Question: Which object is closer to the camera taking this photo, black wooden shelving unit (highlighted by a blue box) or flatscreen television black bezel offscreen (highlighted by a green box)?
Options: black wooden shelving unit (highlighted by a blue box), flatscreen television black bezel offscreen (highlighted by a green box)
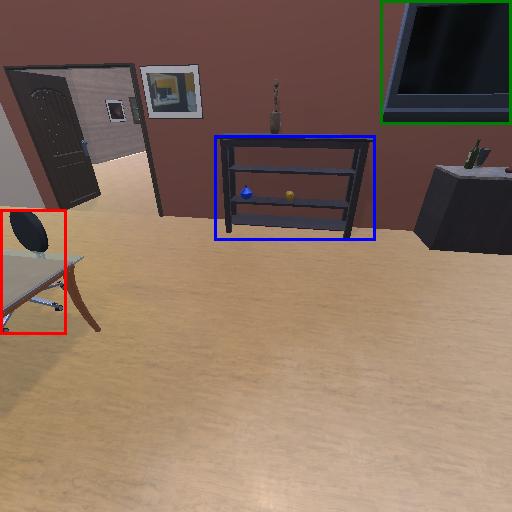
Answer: black wooden shelving unit (highlighted by a blue box)